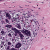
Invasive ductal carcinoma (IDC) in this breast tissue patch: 0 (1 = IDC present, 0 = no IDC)